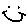
Label: smiley face